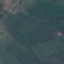
Land use / land cover class: Pasture